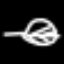
Label: leaf